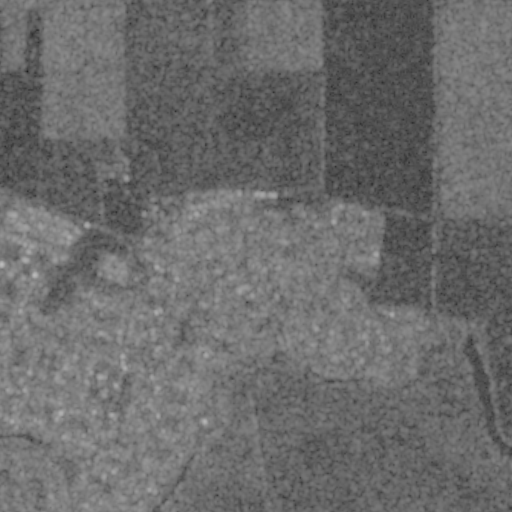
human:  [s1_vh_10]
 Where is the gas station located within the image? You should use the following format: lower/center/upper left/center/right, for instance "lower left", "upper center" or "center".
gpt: The gas station is located in the center left of the image.
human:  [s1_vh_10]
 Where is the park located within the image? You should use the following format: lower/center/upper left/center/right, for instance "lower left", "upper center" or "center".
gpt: The park is located in the center left of the image.
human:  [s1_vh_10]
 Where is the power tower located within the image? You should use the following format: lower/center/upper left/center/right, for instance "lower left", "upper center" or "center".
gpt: The power tower is located in the upper right of the image.
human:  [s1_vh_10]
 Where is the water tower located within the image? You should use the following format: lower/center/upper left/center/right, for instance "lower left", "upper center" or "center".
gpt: The water tower is located in the center of the image.
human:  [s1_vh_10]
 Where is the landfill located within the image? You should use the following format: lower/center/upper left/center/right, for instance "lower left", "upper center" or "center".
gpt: There is no landfill in the image.

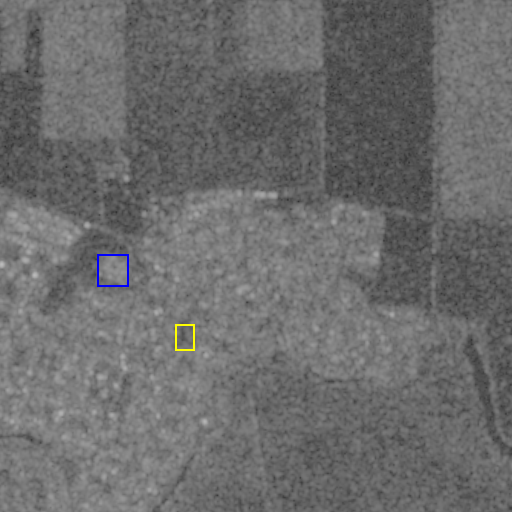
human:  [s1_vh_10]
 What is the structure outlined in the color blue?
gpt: The structure outlined in blue is a park.
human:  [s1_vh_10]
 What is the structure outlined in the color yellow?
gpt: The structure outlined in yellow is a stadium.
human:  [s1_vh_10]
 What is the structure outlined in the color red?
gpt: There is no red outline.